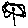
Label: flower